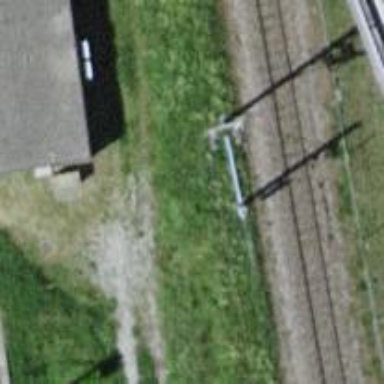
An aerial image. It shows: Power pole.